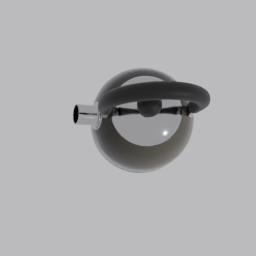
Label: tools